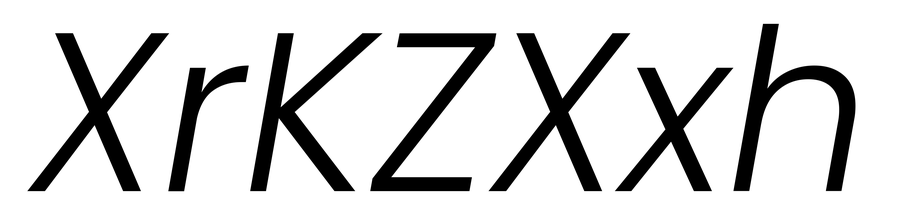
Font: Poppins-LightItalic